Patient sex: F
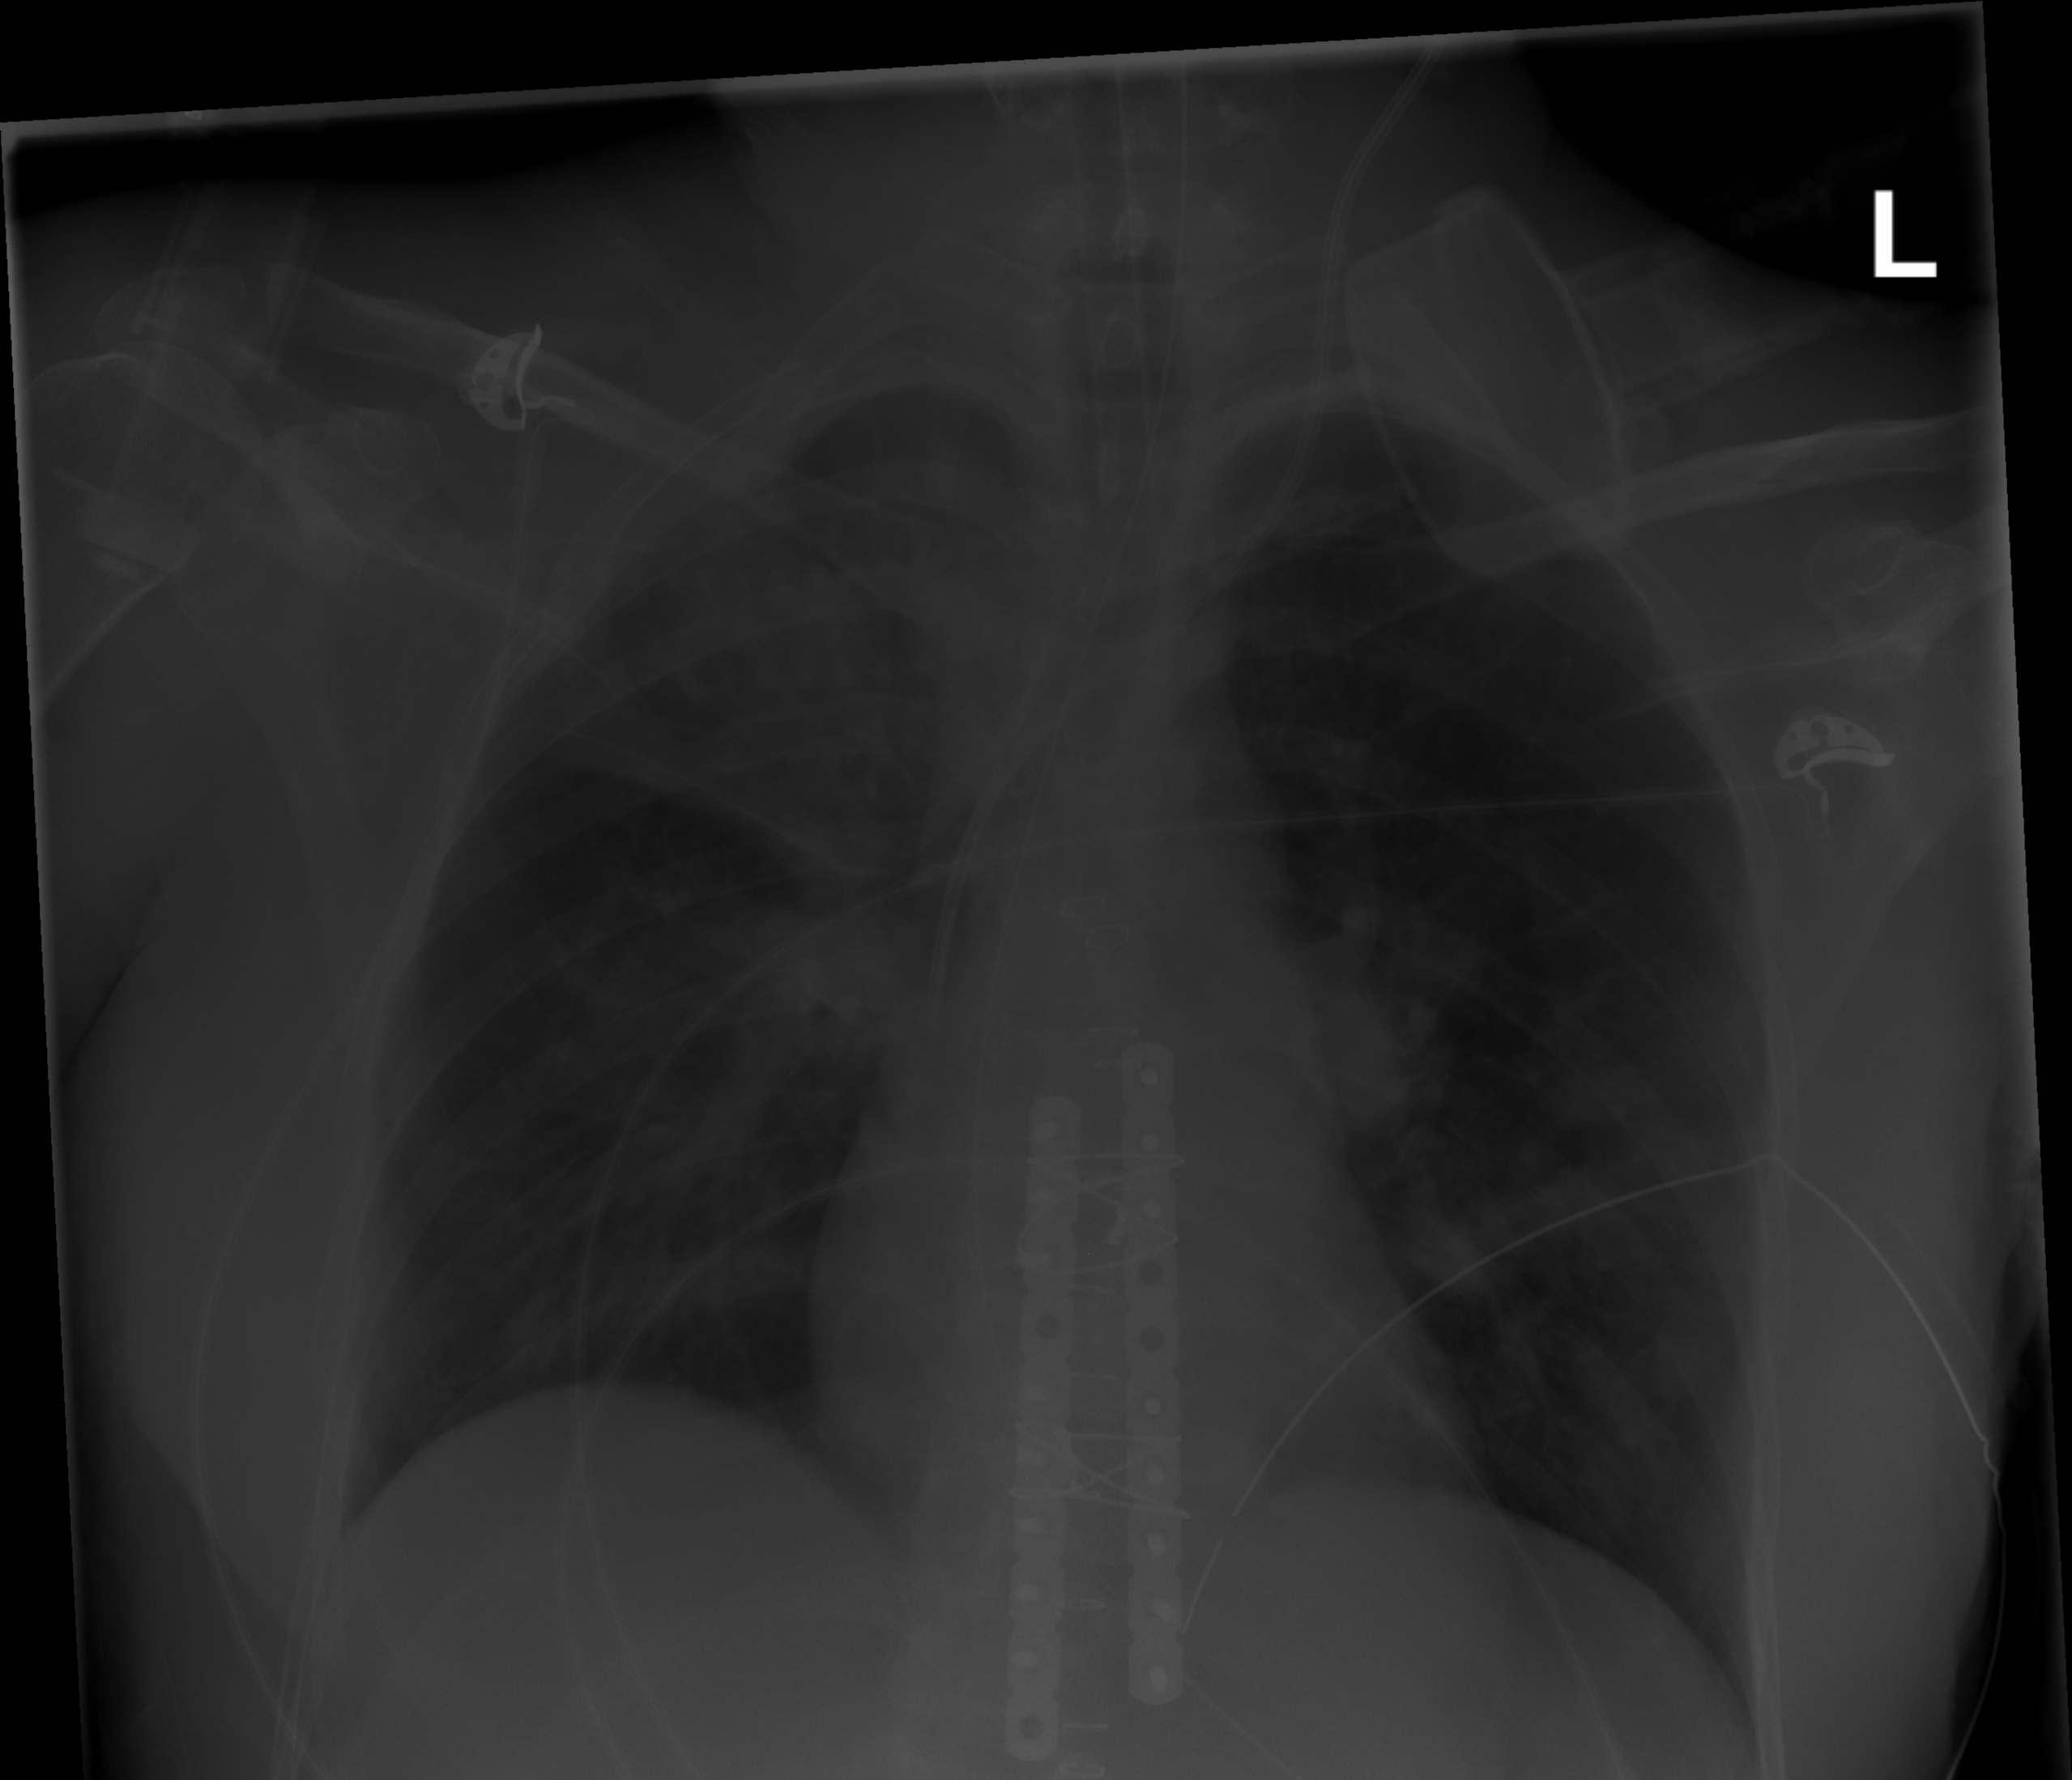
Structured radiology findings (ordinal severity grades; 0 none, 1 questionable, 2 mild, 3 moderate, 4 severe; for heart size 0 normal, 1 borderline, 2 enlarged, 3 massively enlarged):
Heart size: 0
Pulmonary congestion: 2
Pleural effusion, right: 0
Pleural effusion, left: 0
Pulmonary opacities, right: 2
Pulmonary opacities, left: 2
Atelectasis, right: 2
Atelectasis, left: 0